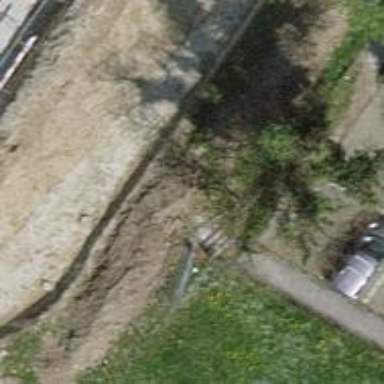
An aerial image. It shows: Block barrier.